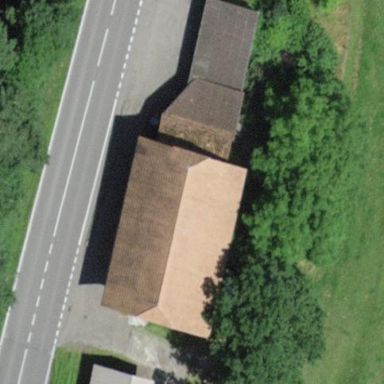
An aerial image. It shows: Rural barn.